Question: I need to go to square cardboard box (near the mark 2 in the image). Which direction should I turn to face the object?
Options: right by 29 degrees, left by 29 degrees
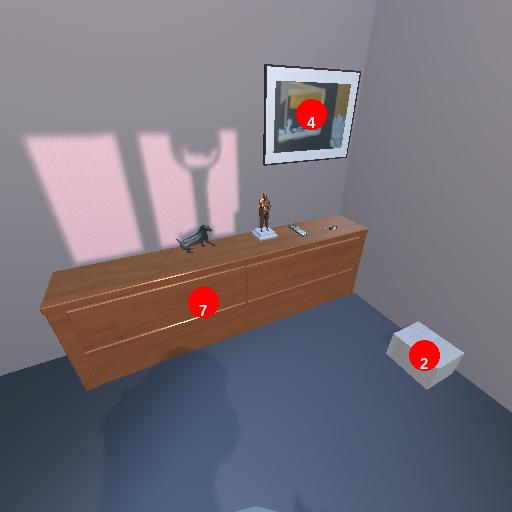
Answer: right by 29 degrees